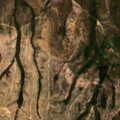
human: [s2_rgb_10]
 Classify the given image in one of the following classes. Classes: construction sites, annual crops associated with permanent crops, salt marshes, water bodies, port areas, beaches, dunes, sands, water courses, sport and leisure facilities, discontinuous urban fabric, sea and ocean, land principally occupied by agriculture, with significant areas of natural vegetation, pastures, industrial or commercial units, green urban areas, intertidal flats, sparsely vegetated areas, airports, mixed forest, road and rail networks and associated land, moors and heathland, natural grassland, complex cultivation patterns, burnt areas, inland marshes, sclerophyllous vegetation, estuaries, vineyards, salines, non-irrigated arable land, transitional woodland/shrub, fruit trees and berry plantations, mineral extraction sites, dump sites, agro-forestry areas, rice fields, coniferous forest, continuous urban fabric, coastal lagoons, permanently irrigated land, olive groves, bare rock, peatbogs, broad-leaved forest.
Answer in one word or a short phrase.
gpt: broad-leaved forest, transitional woodland/shrub